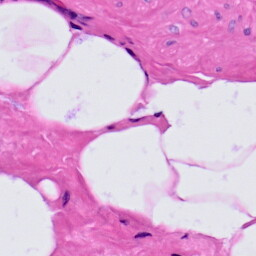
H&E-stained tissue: Prostate